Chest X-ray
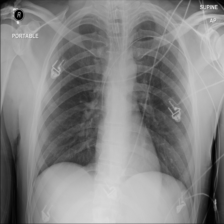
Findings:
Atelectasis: negative
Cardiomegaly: negative
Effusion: negative
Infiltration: negative
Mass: negative
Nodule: negative
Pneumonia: negative
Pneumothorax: negative
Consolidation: negative
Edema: negative
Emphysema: negative
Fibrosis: negative
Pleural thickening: negative
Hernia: negative